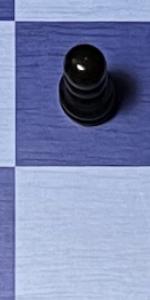
Label: Empty